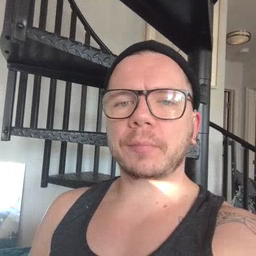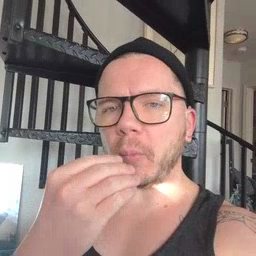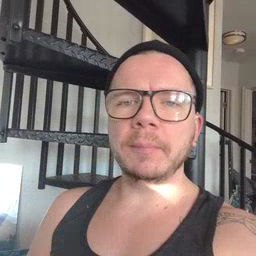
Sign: food